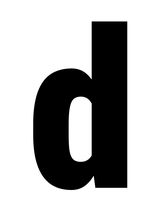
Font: Roboto_Condensed_Black